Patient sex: F
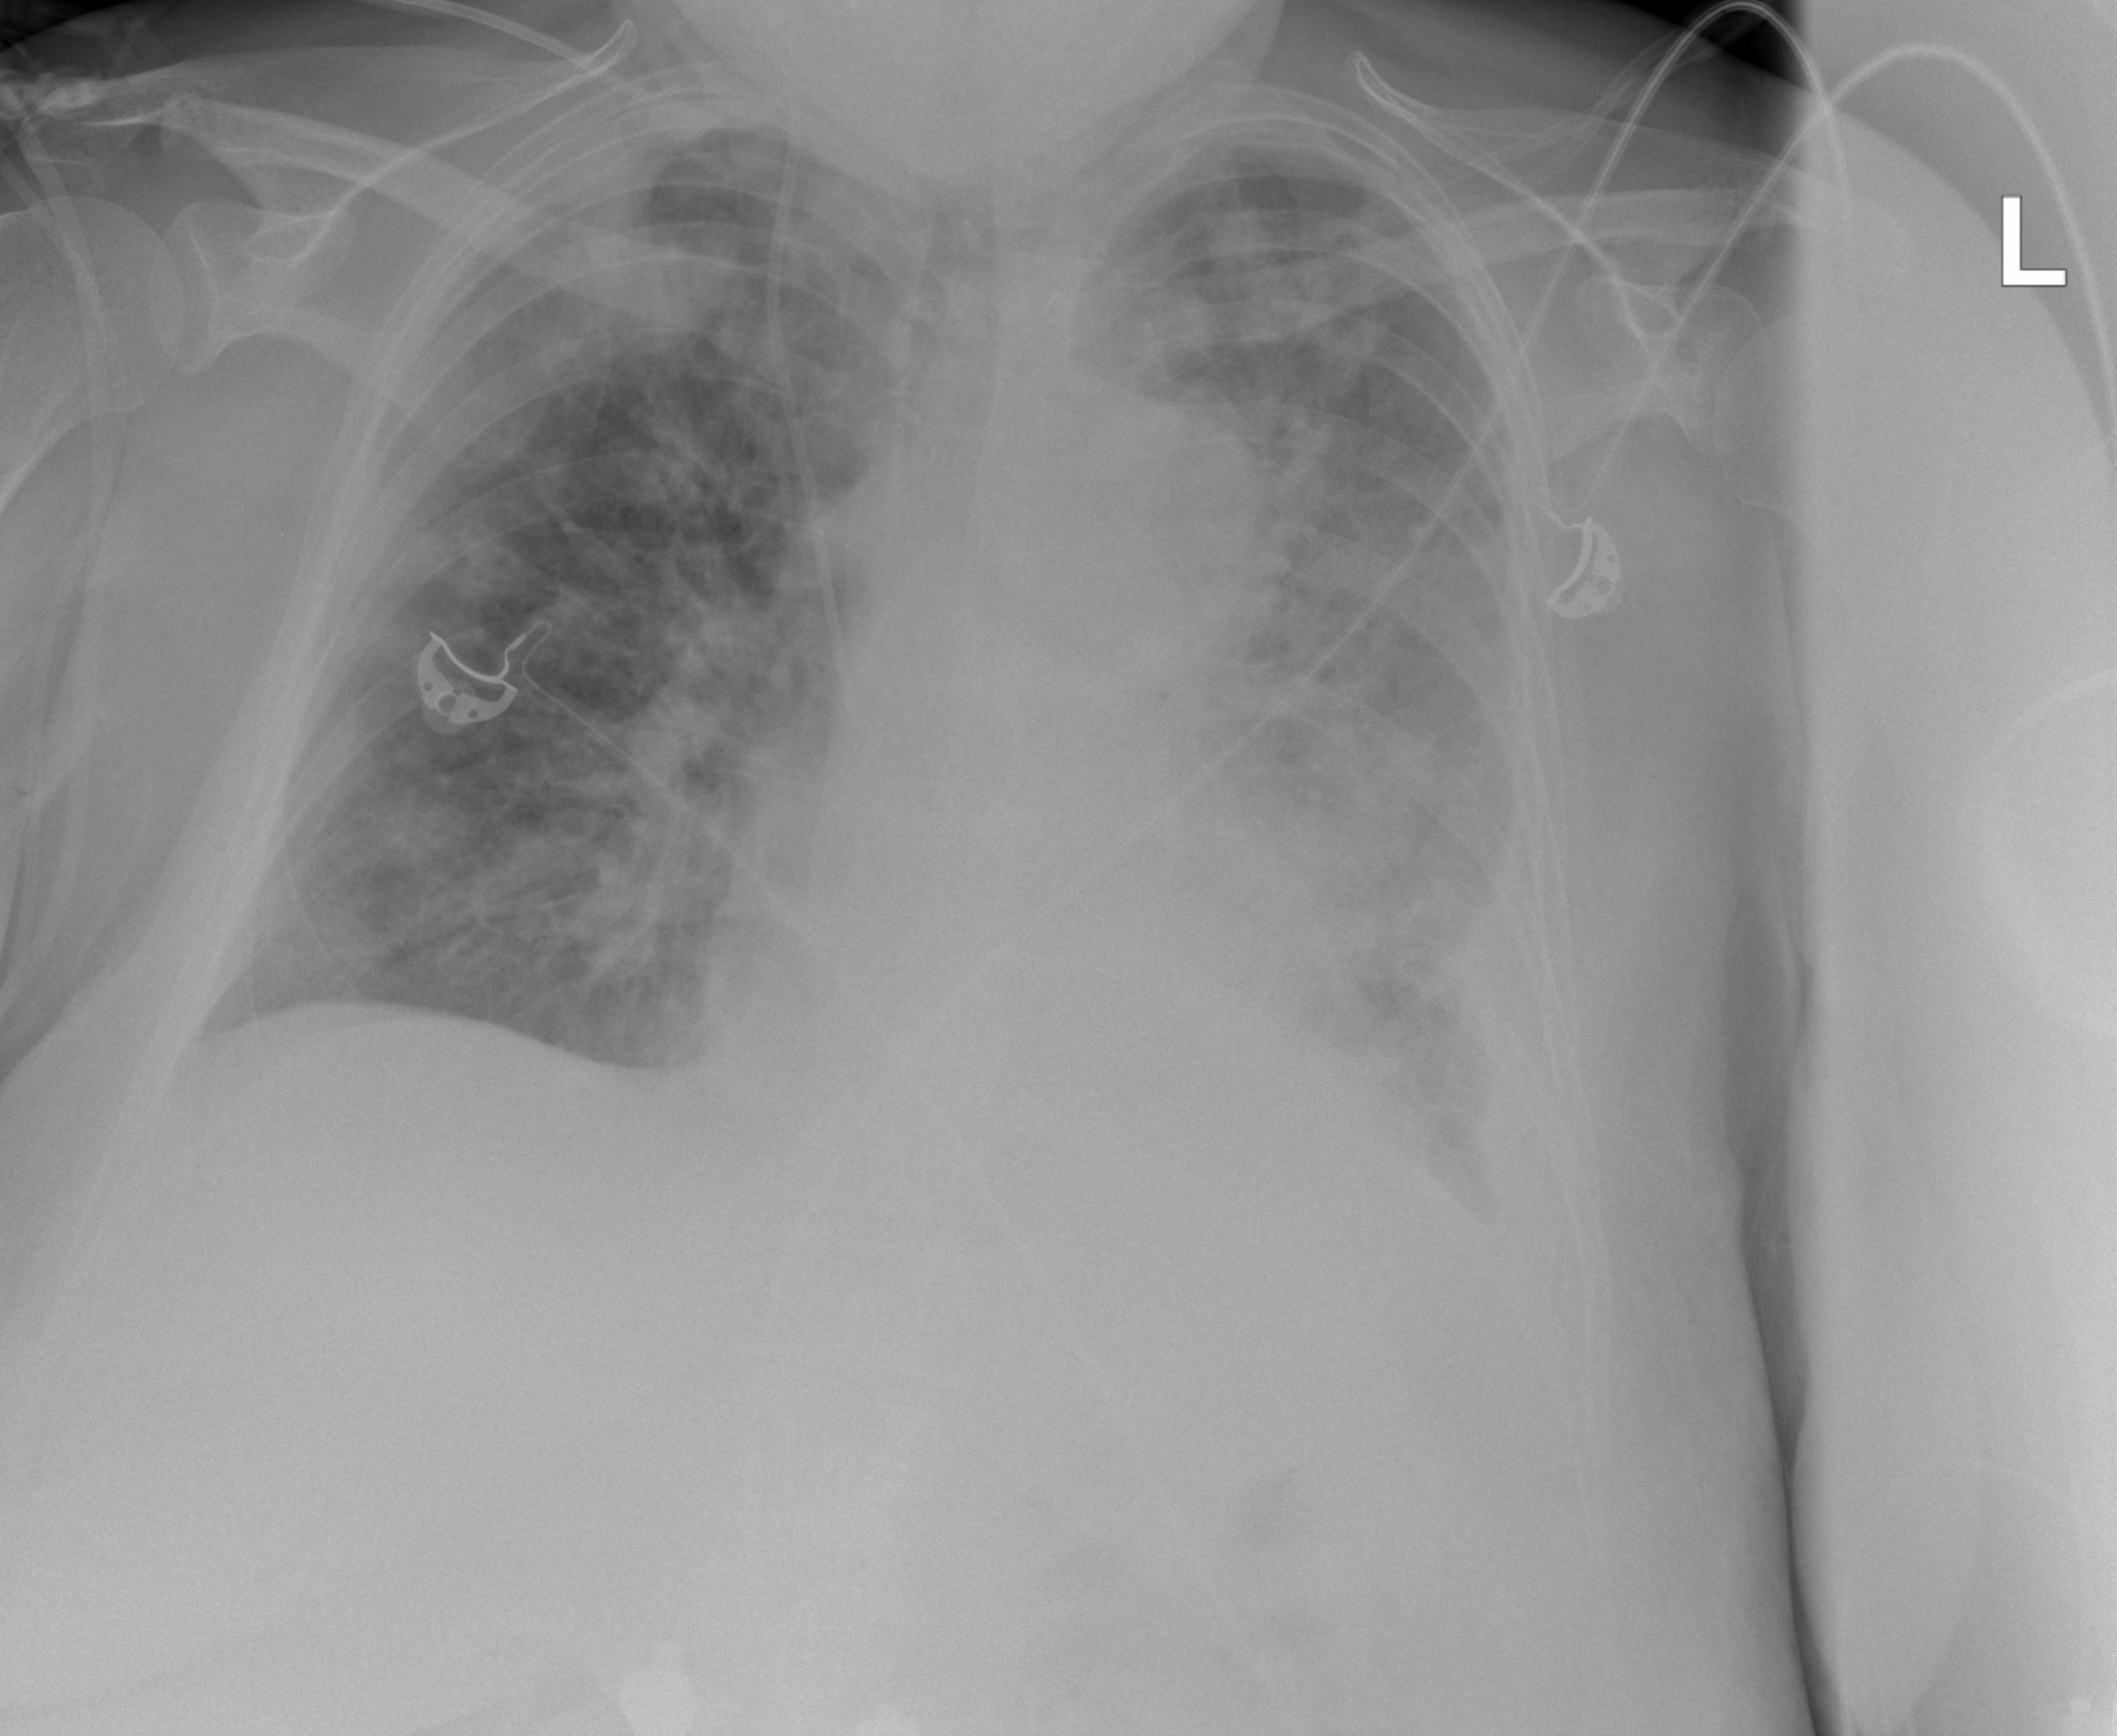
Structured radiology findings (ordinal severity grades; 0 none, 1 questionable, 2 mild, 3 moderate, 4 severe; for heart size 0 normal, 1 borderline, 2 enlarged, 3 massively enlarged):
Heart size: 0
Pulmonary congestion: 1
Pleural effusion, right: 0
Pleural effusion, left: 2
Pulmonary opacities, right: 2
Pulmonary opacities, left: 3
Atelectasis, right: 2
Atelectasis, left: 2